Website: home-depot
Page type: customer-info-address
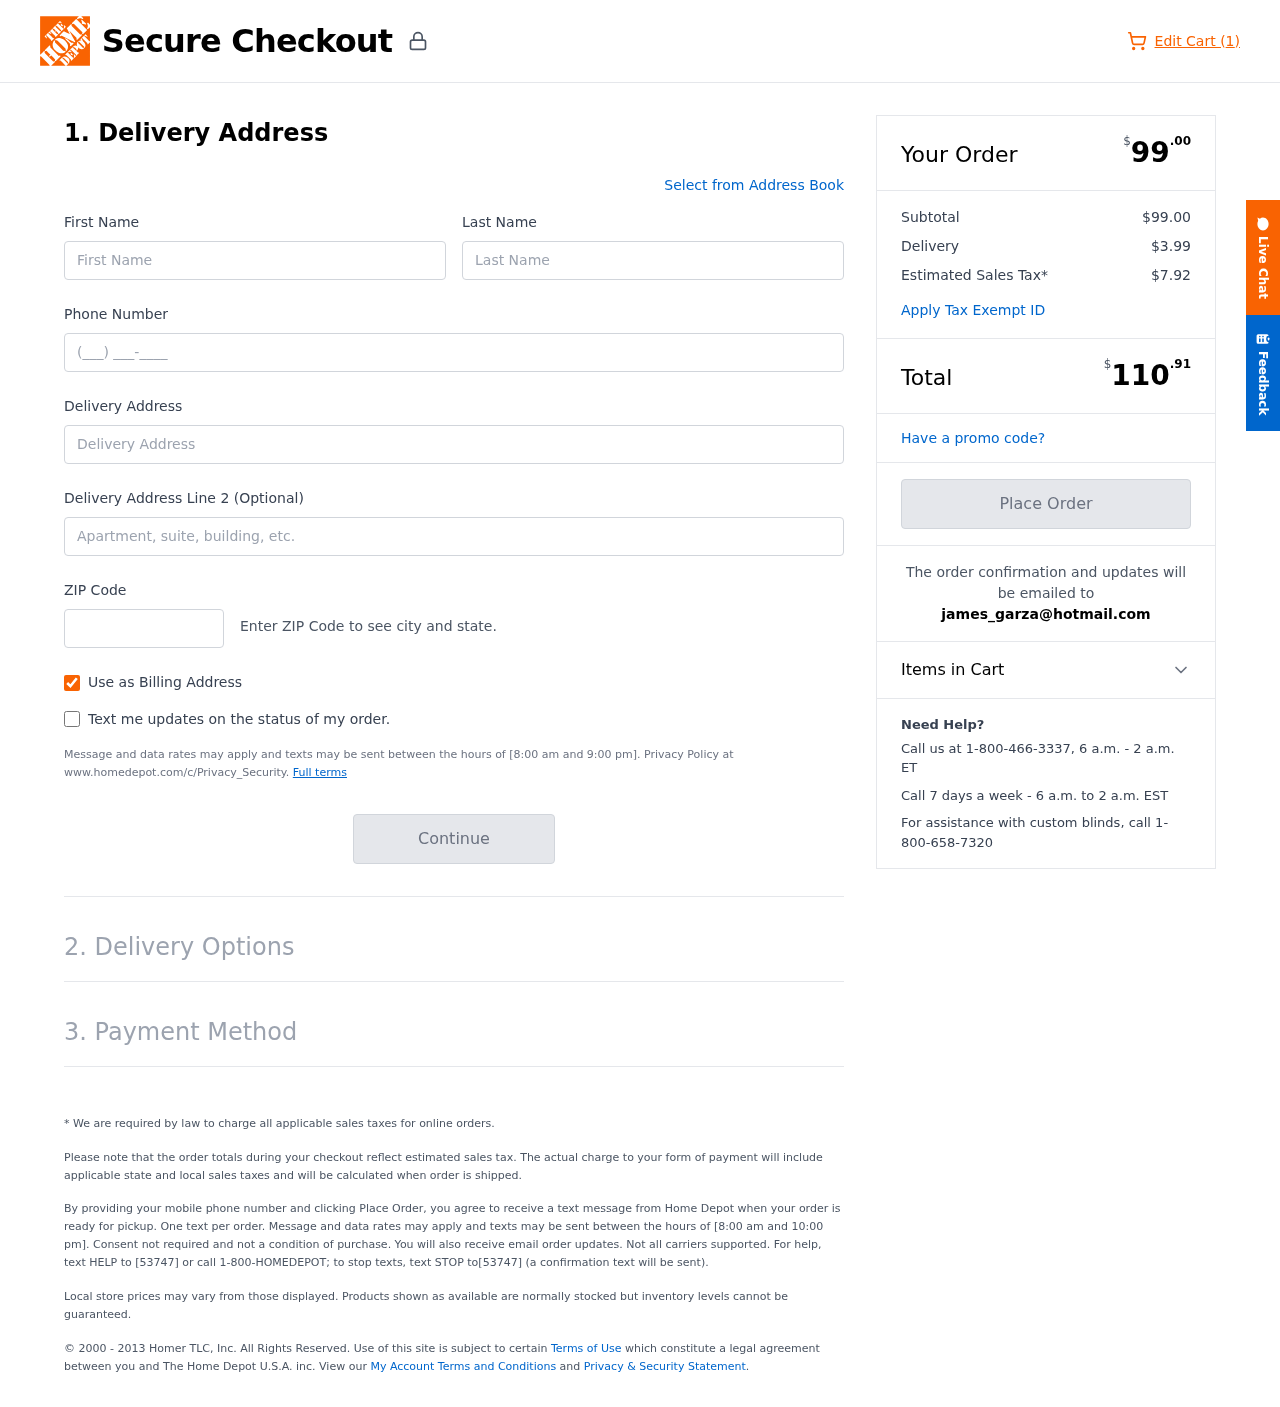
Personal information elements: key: PII_EMAIL
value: james_garza@hotmail.com
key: PII_FIRSTNAME
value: James
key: PII_LASTNAME
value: Garza
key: PII_PHONE
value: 2758975476
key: PII_POSTCODE
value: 39971
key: PII_STREET
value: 425 Franklin Heights
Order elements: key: ORDER_NUM_ITEMS
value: Edit Cart (1)
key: ORDER_SUBTOTAL_HEADER
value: $99.00
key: ORDER_SUBTOTAL
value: $99.00
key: ORDER_SHIPPING_COST
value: $3.99
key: ORDER_TAX
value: $7.92
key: ORDER_TOTAL2
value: $110.91